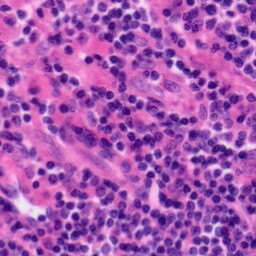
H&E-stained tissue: Tonsil